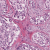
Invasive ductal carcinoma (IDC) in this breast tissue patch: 1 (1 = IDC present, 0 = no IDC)